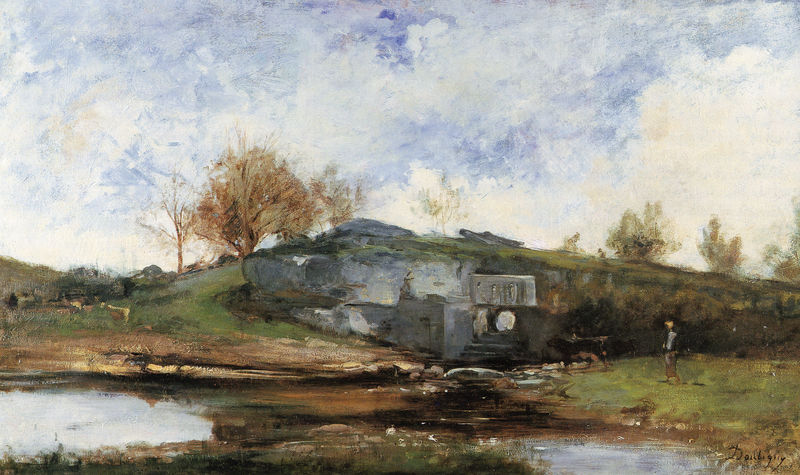
Titel: L'écluse dans la vallée d'Optevoz, Die Schleuse im Tal von Optevoz
Künstler: Charles François Daubigny
Standort: Karlsruhe
Institution: Staatliche Kunsthalle Karlsruhe
Schlagwörter: baum, berg, blau, felsen, gemälde, himmel, mann, schatten, wasser, weiß, wolken, aquarell, bäume, fluss, gelb, grün, impressionismus, landschaft, menschen, see, teich, ufer, äste, braun, frankreich, frau, grau, hell, holz, männer, schwarz, ölbild, gras, haus, hund, tier, tiere, weg, wiese, wolke, malerei, blond, mensch, rahmen, stein, steine, bild, signatur, spiegel, öl, bach, erde, hügel, kühe, natur, schilf, spiegelung, strauch, weide, brücke, busch, büsche, flach, gebüsch, sonne, sträucher, kind, blatt, person, boot, deutschland, sommer, berge, fels, gebirge, herde, kuh, landschaftsmalerei, rind, herbst, idylle, treiben, treppe, treppen, unterstand, wetter, stufen, junge, bauer, geheimnisvoll, foto, bögen, eingang, ruine, schaf, alpen, wolkig, sonnig, stall, barbizon, freundlich, schafe, hirte, schäfer, kalb, ziegen, impressionist, spiegelt, daubigny, kuhhirte, furt, abtrieb, pfütze pfützen